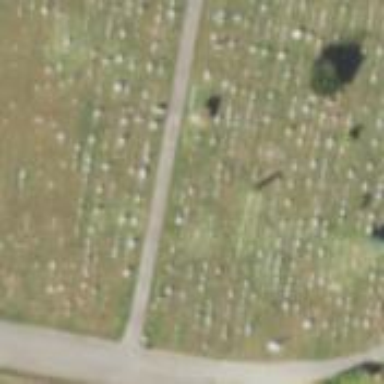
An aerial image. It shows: Cemetery.